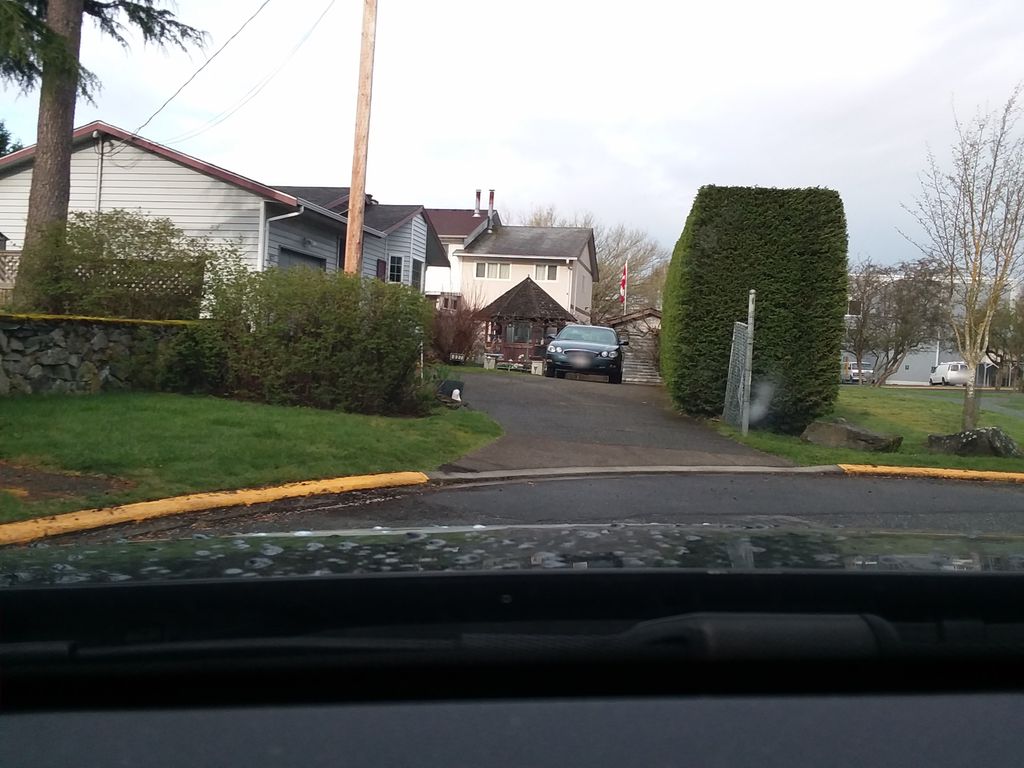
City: victoria